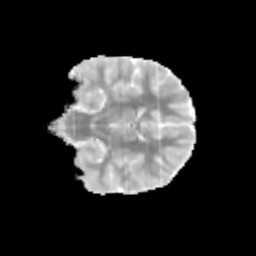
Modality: MD
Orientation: coronal
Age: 9
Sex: female
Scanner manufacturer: siemens
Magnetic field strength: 3 T
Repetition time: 3.8 s
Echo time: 0.07 s